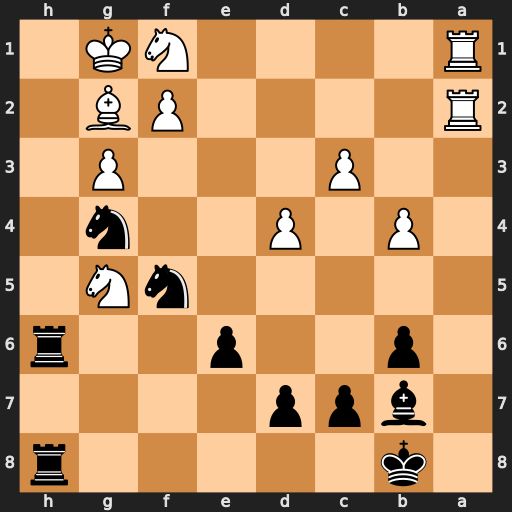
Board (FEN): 1k5r/1bpp4/1p2p2r/5nN1/1P1P2n1/2P3P1/R4PB1/R4NK1
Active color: b
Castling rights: -
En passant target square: -
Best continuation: Rh1+ Bxh1 Rxh1#